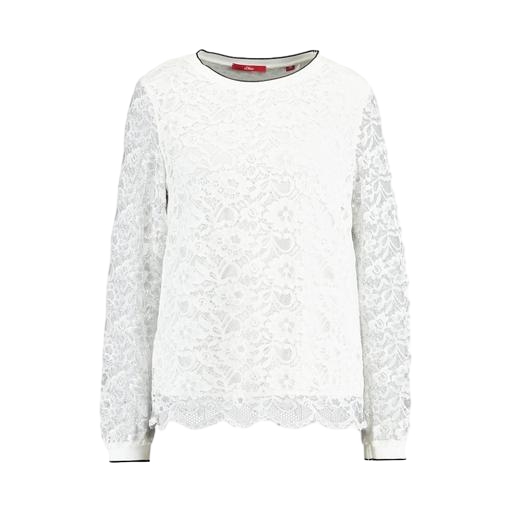
white floral-lace blouse, lace shirt, white lace shirt, white background